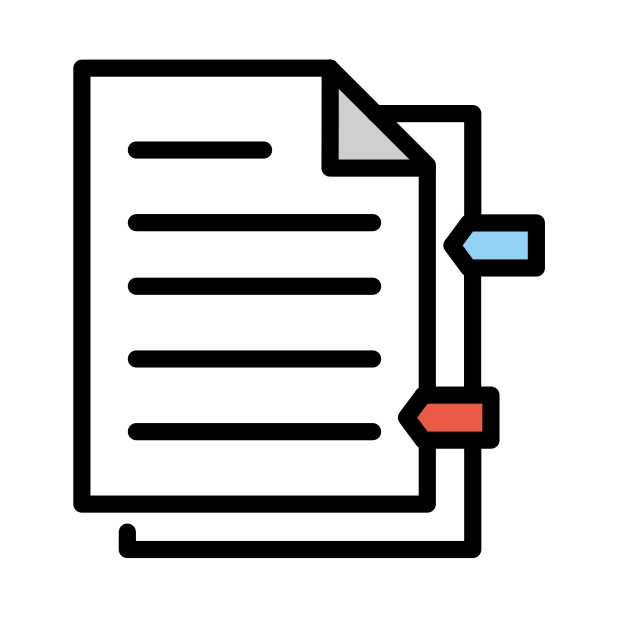
Emoji: 📑
Name: bookmark tabs
Unicode: 0x1f4d1